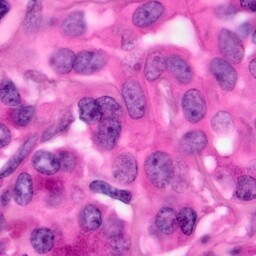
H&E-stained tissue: Pancreatic